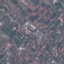
Land use / land cover class: Residential